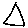
Label: triangle